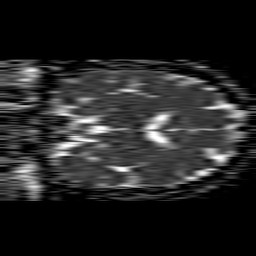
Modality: ADC
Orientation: coronal
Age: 49
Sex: male
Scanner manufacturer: philips
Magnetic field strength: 1.5 T
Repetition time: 4.6 s
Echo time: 0.09059 s